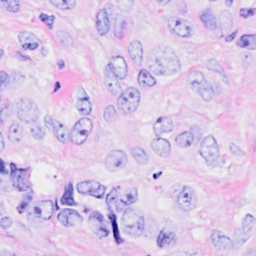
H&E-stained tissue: Breast